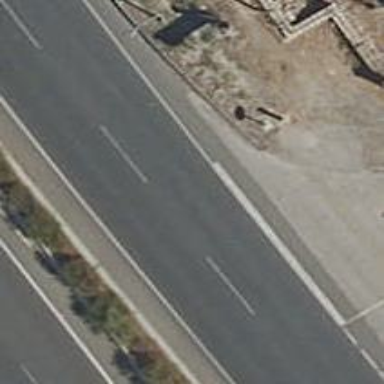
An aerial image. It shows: Asphalt trunk highway.